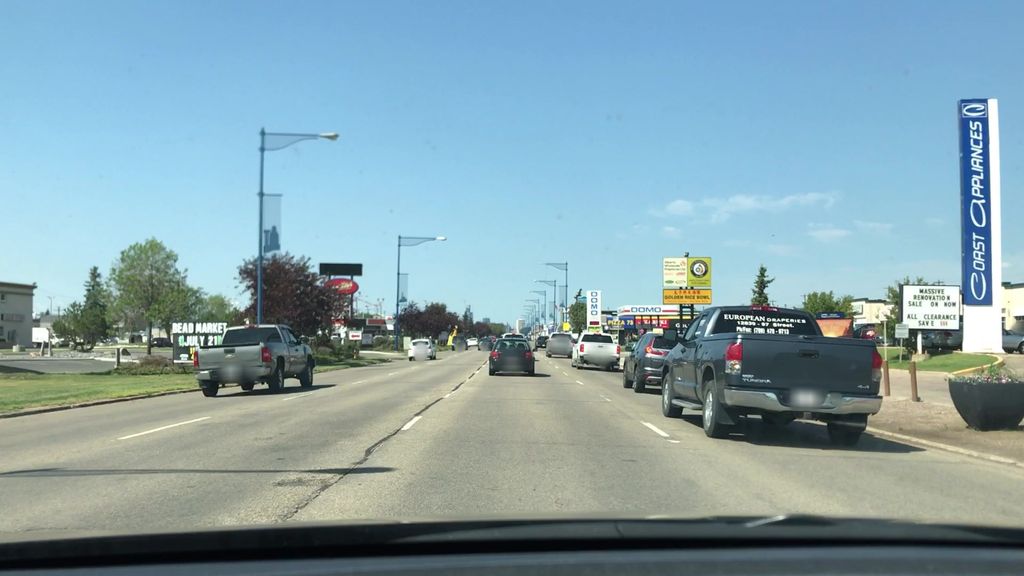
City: edmonton